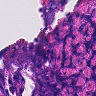
Metastatic tissue present: no